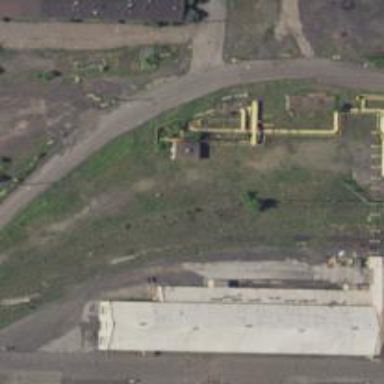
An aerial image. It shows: Abandoned railway spur.